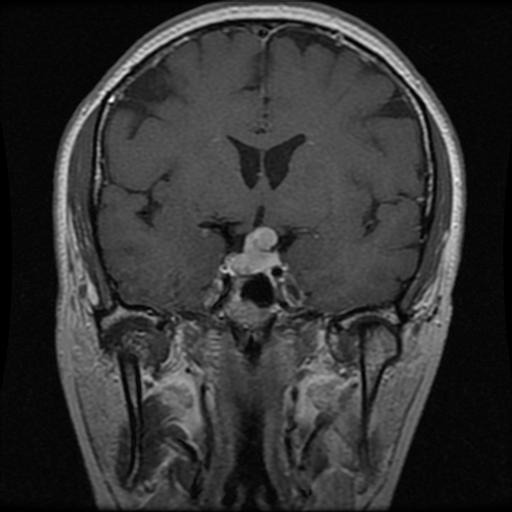
Label: pituitary